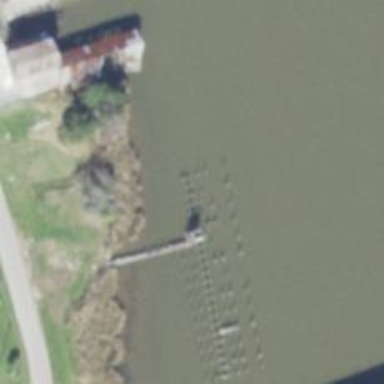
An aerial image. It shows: Commercial mooring pier.